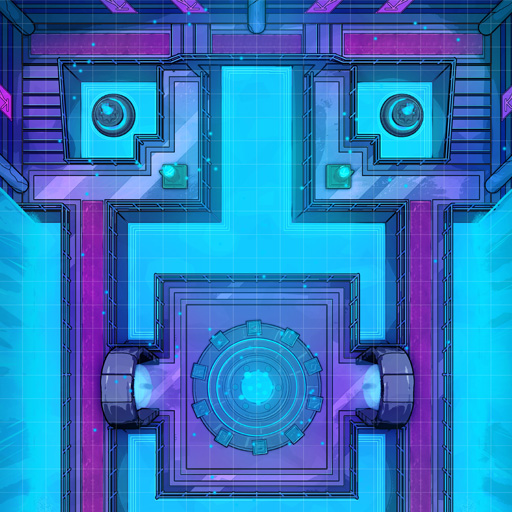
A D&D Grid Map blue arcane temple south pedestal (Mana Fountain Chamber Map)